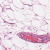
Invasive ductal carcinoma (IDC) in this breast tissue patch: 0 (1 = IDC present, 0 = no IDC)